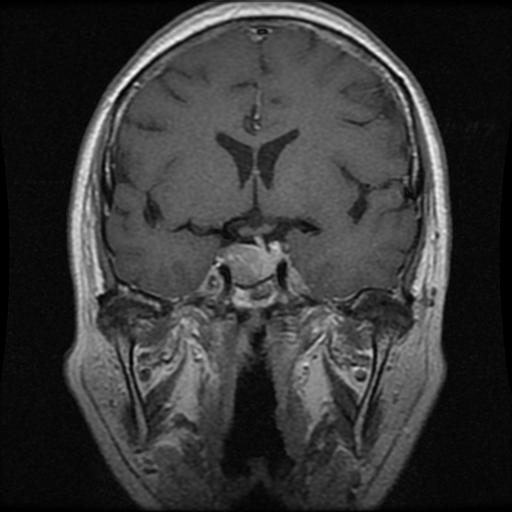
Label: pituitary